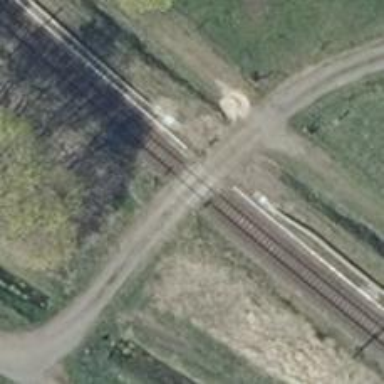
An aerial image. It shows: Railway level crossing.